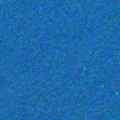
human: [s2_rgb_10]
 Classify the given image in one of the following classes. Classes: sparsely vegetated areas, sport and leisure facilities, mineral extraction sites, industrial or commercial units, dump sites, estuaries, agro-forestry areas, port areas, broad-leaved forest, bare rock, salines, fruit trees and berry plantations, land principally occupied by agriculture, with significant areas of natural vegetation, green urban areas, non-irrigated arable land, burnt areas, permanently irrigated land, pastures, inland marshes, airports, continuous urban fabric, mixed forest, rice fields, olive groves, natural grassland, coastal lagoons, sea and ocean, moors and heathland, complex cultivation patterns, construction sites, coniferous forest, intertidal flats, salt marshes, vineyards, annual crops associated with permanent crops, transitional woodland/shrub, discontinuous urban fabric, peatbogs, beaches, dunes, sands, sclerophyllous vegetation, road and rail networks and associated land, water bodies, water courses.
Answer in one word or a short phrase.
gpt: sea and ocean